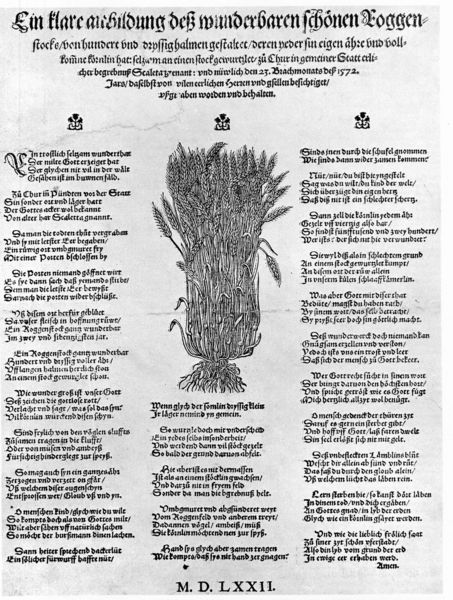
Titel: Ein klare anbildung deß wunderbaren
Standort: Zürich.
Institution: Wickiana
Schlagwörter: weiß, dreieck, braun, orange, schwarz, ornament, signatur, gitter, drei, blatt, pflanze, schrift, papier, bündel, getreide, korn, weizen, ähre, grafik, graphik, linien, spalten, könig, deutsch, jahreszahl, buch, kreuz, druck, stich, titel, seite, illustration, text, plakat, überschrift, buchdruck, poster, halbrund, ein, kreuze, gotisch, gedicht, ehre, absätze, zeilen, ähren, emblem, verse, preis, lettern, flugblatt, abbildung, lied, erklärung, bund, russisch, traktat, anleitung, des, reformation, initial, lob, majuskel, erntezeit, embleme, kyrillisch, redierung, alte schrift, beispiel, ausbildung, roggen, wunderbaren, klare, des wunderbaren, schönen, getreiden